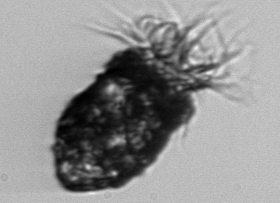
Label: Stenosemella_pacifica